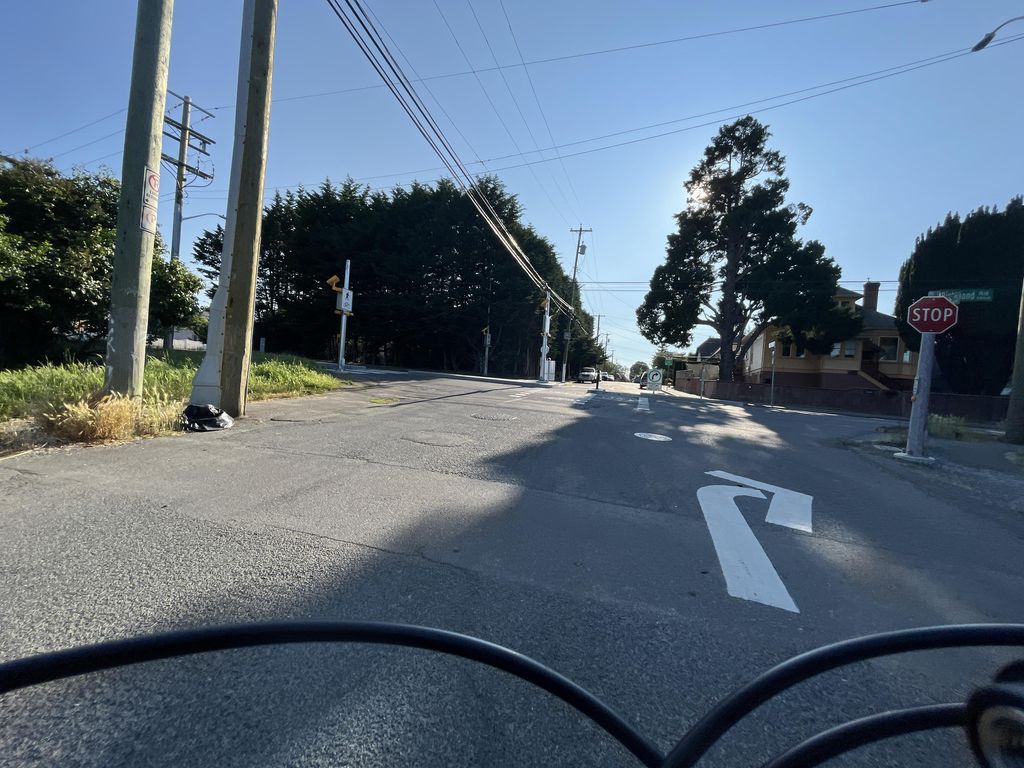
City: victoria